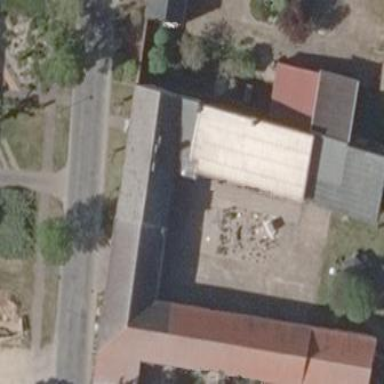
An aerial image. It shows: Flat roof building with grey roof.